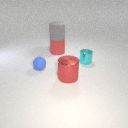
large red rubber cylinder to the left of small cyan metal cylinder